Question: I'm trying to create a JFrame in java.
The thing is that I can not find the way to do what I want, If I get to put a textField I can not put the button, and it with all the items...
The thing that I want to do is like the model of the image :

I appreciate all of your answers, please I need it.
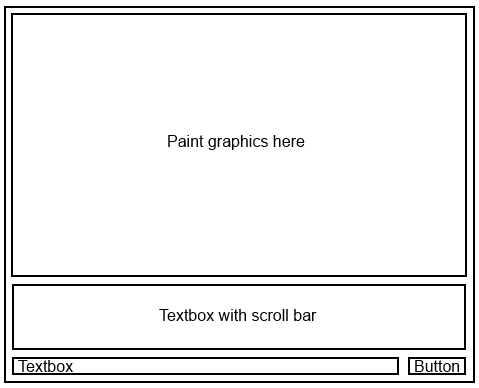
Answer: Your image is a picture of a <URL>.
Your <URL> would be arranged like this.
'''
JFrame
JPanel - main panel, Box layout, Page axis
JPanel - drawing panel
JScrollPane
JTextArea
JPanel - Flow Layout
JTextField
JButton
'''
Your drawing panel would be defined with a preferred size the same as the image size. You draw the image directly on the JPanel by overriding the paintComponent method.
## Edited to add some example code.
Here's the layout I created based on the outline you gave.

I have no idea what this GUI is supposed to do, so this is a skeleton of a Swing GUI.
I use the <URL> whenever I create a Swing GUI. This allows me to separate my concerns and create complex GUIs without encountering too many problems.
The first class I created is the LayoutDemo class.
'''
package com.ggl.layout;
import javax.swing.SwingUtilities;
import com.ggl.layout.model.LayoutModel;
import com.ggl.layout.view.LayoutFrame;
public class LayoutDemo implements Runnable {
@Override
public void run() {
new LayoutFrame(new LayoutModel());
}
public static void main(String[] args) {
SwingUtilities.invokeLater(new LayoutDemo());
}
}
'''
This 20 line class does 3 important things.
1. Puts the creation and use of the Swing components on the Event Dispatch thread (EDT) by executing the SwingUtilities invokeLater method. You must do this when creating a Swing application.
2. Instantiates the LayoutModel class.
3. Instantiates the LayoutFrame class.
Next, we'll take a look at the LayoutModel class.
'''
package com.ggl.layout.model;
import java.awt.Dimension;
import javax.swing.text.DefaultStyledDocument;
import javax.swing.text.Document;
public class LayoutModel {
private Document document;
private String textString;
public LayoutModel() {
document = new DefaultStyledDocument();
}
public Dimension getPreferredSize() {
return new Dimension(300, 200);
}
public Document getDocument() {
return document;
}
public String getTextString() {
return textString;
}
public void setTextString(String textString) {
this.textString = textString;
}
}
'''
Since I don't know what this GUI is supposed to do, this class contains the Document for the JTextArea and the String for the JTextField. I'm assuming that the String will be added to the Document, and that something will be drawn on the drawing area. The data for the drawings will be kept in the model class.
Next, let's take a look at the LayoutFrame class.
'''
package com.ggl.layout.view;
import java.awt.event.WindowAdapter;
import java.awt.event.WindowEvent;
import javax.swing.BoxLayout;
import javax.swing.JFrame;
import javax.swing.JPanel;
import com.ggl.layout.model.LayoutModel;
public class LayoutFrame {
private ControlPanel controlPanel;
private DrawingPanel drawingPanel;
private JFrame frame;
private LayoutModel model;
private TextPanel textPanel;
public LayoutFrame(LayoutModel model) {
this.model = model;
createPartControl();
}
private void createPartControl() {
frame = new JFrame();
frame.setTitle("Swing Layout");
frame.setDefaultCloseOperation(JFrame.DO_NOTHING_ON_CLOSE);
frame.addWindowListener(new WindowAdapter() {
@Override
public void windowClosing(WindowEvent event) {
exitProcedure();
}
});
JPanel mainPanel = new JPanel();
mainPanel.setLayout(new BoxLayout(mainPanel, BoxLayout.PAGE_AXIS));
drawingPanel = new DrawingPanel(model);
mainPanel.add(drawingPanel);
textPanel = new TextPanel(model);
mainPanel.add(textPanel.getScrollPane());
controlPanel = new ControlPanel(model);
mainPanel.add(controlPanel.getPanel());
frame.add(mainPanel);
frame.pack();
frame.setLocationByPlatform(true);
frame.getRootPane().setDefaultButton(controlPanel.getSubmitButton());
frame.setVisible(true);
}
private void exitProcedure() {
frame.dispose();
System.exit(0);
}
}
'''
This class puts the JPanels in the JFrame in the createPartControl method.
We use Swing components. We do not extend Swing components. The only time we extend a Swing component, or any other Java class, is when we want to override one of the component methods. We'll see an example of that when we discuss the drawing panel.
Next, we'll look at the DrawingPanel class.
'''
package com.ggl.layout.view;
import java.awt.Graphics;
import javax.swing.JPanel;
import com.ggl.layout.model.LayoutModel;
public class DrawingPanel extends JPanel {
private static final long serialVersionUID = 6305888561097318682L;
private LayoutModel model;
public DrawingPanel(LayoutModel model) {
this.model = model;
this.setPreferredSize(model.getPreferredSize());
}
@Override
protected void paintComponent(Graphics g) {
super.paintComponent(g);
}
}
'''
We set the size of the DrawingPanel, and we paint whatever it is we're going to paint in the paintComponent method. The call to super.paintComponent must be the first line in the overridden method.
Since we're overriding the paintComponent method, we extend a JPanel. We add a serialVersionUID because JPanel implements the Serializable interface. This interface requires a serialVersionUID. The serialVersionUID should be changed every time you add or remove Swing components from the JPanel.
Next, let's look at the TextPanel class.
'''
package com.ggl.layout.view;
import javax.swing.JScrollPane;
import javax.swing.JTextArea;
import com.ggl.layout.model.LayoutModel;
public class TextPanel {
private JScrollPane scrollPane;
private JTextArea textArea;
private LayoutModel model;
public TextPanel(LayoutModel model) {
this.model = model;
createPartControl();
}
private void createPartControl() {
textArea = new JTextArea(10, 60);
textArea.setDocument(model.getDocument());
textArea.setEditable(false);
textArea.setLineWrap(true);
textArea.setWrapStyleWord(true);
scrollPane = new JScrollPane(textArea);
}
public JScrollPane getScrollPane() {
return scrollPane;
}
public JTextArea getTextArea() {
return textArea;
}
}
'''
This class puts a JTextArea inside a JScrollFrame. The scroll bars do not appear unless there is more than the 10 lines of 60 characters per line that we defined the JTextArea with.
The Document that holds the text of the JTextArea is kept in the model class. The text added to the Document would be passed to the Document through a method in the model class.
Finally, let's look at the ControlPanel class.
'''
package com.ggl.layout.view;
import java.awt.BorderLayout;
import java.awt.event.ActionEvent;
import java.awt.event.ActionListener;
import javax.swing.JButton;
import javax.swing.JPanel;
import javax.swing.JTextField;
import com.ggl.layout.model.LayoutModel;
public class ControlPanel {
private JButton submitButton;
private JPanel panel;
private JTextField textField;
private LayoutModel model;
public ControlPanel(LayoutModel model) {
this.model = model;
createPartControl();
}
private void createPartControl() {
panel = new JPanel();
panel.setLayout(new BorderLayout());
textField = new JTextField(20);
panel.add(textField, BorderLayout.CENTER);
submitButton = new JButton("Submit");
submitButton.addActionListener(new SubmitActionListener());
panel.add(submitButton, BorderLayout.EAST);
}
public JButton getSubmitButton() {
return submitButton;
}
public JPanel getPanel() {
return panel;
}
public class SubmitActionListener implements ActionListener {
@Override
public void actionPerformed(ActionEvent event) {
// TODO Auto-generated method stub
model.setTextString(textField.getText().trim());
}
}
}
'''
This class contains a JTextField and a JButton. I used the BorderLayout so that I could stretch the JTextField to fill the main JPanel.
The JButton has a controller class, SubmitActionListener, attached. When the JButton is clicked, or the Enter key is pressed, the controller code is executed.
Thanks for reading this far. This code can be the basis for almost any Swing GUI.